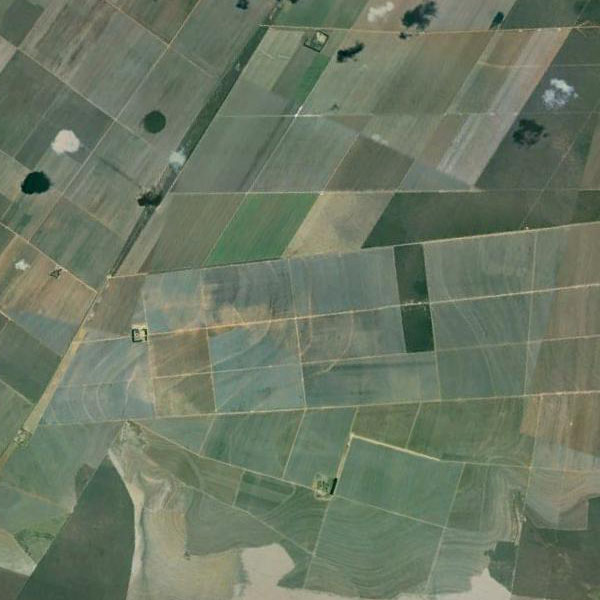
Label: Farmland